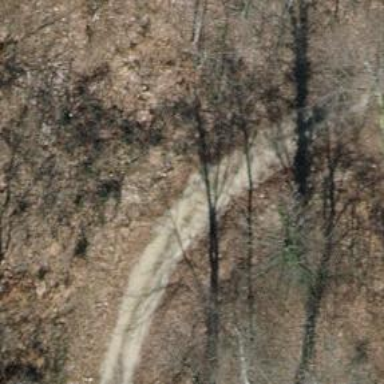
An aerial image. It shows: Track road with grade4 tracktype.